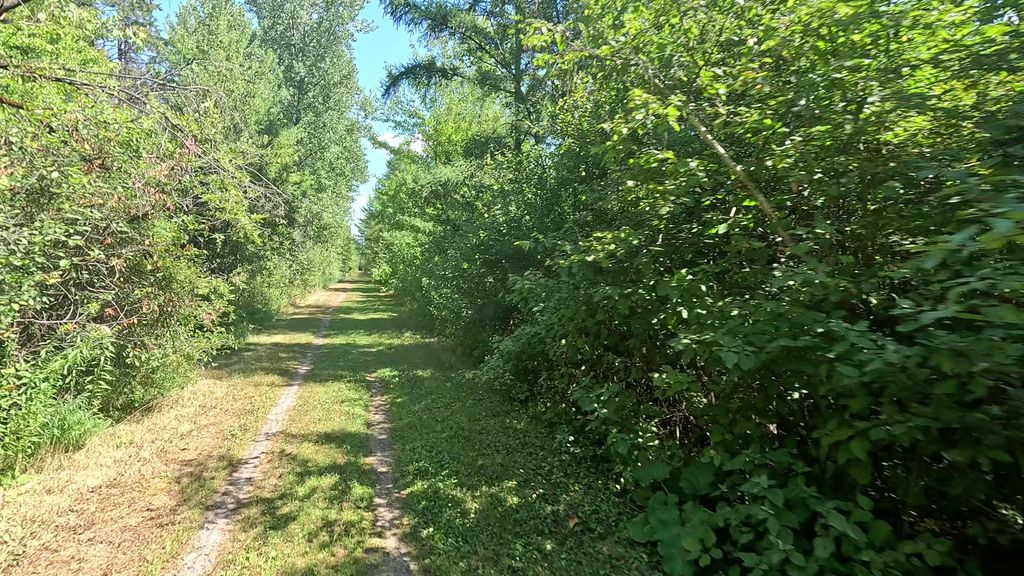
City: ottawa-gatineau